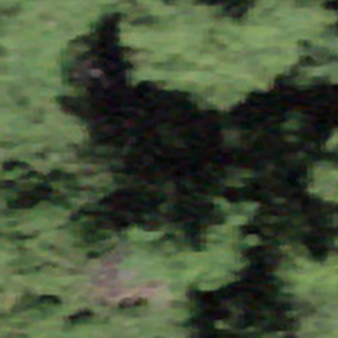
Label: other